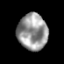
Tissue: prostate
Cell type: T cells
Senescence score: 0.3449
Nuclear area (px): 1062
Mean DAPI intensity: 151.484